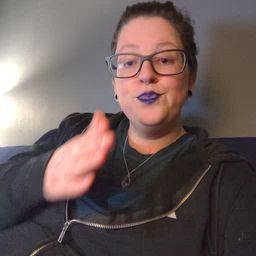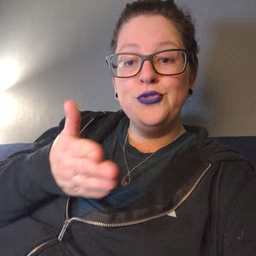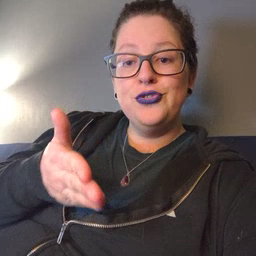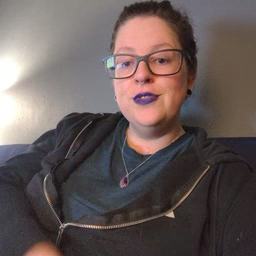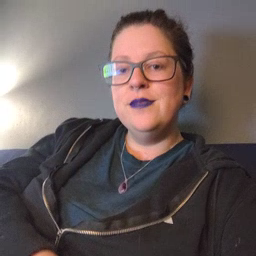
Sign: book